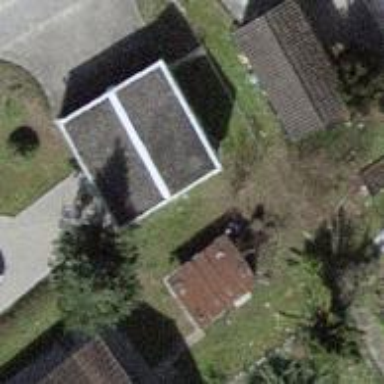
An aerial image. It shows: Garage building.